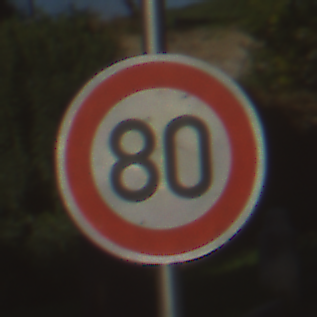
Verkehrszeichen: Geschwindigkeit80
Umgebung: Outdoor, Suburban
Tageszeit: MorningAfternoon
Wetter: Clear
Licht: Natural
Jahreszeit: NotSpecified
Kontrast: HighContrast